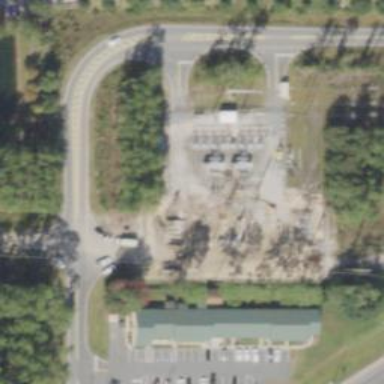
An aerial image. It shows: Outdoor distribution-level power substation enclosed by fence.